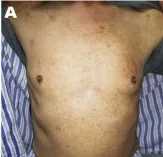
Skin lesion on the chest.
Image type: medical_photograph (skin_photograph)